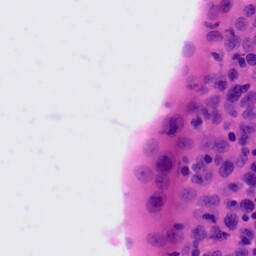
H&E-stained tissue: Tonsil